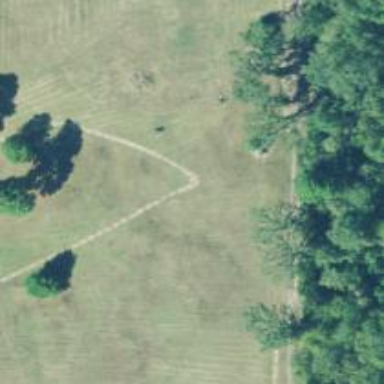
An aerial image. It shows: Path used for both walking and golf.